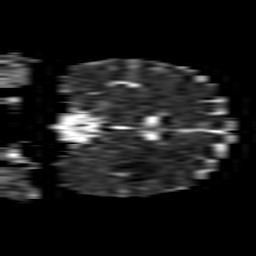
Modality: ADC
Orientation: coronal
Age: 50
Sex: male
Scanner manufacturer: philips
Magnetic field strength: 1.5 T
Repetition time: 3.403 s
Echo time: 0.06922 s